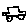
Label: car